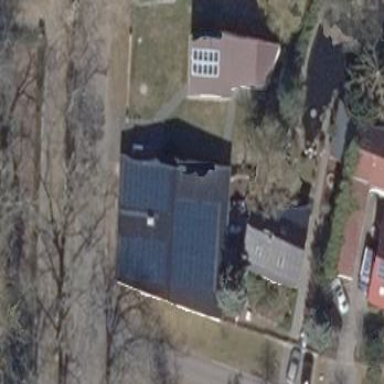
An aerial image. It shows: Building with gabled roof. The roof has black color and is oriented across the building.